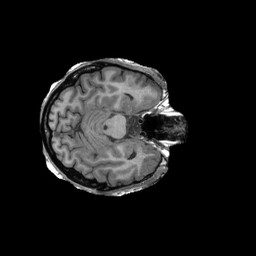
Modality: T1w
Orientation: axial
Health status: ill
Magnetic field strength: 3 T